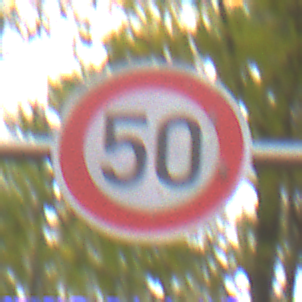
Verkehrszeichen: Geschwindigkeit50
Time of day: Midday
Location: Outdoor (Nature)
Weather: Overcast
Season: NotSpecified
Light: Natural